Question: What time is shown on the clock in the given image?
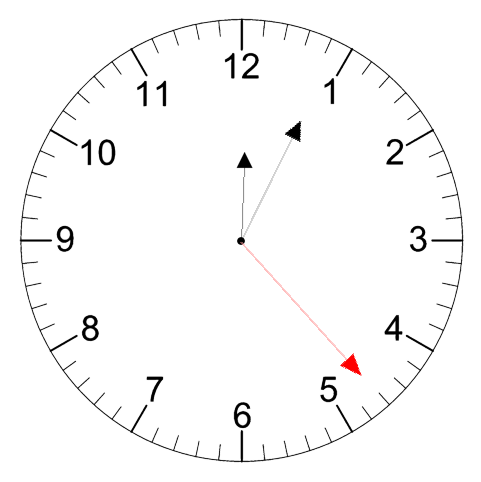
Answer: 12:04:23